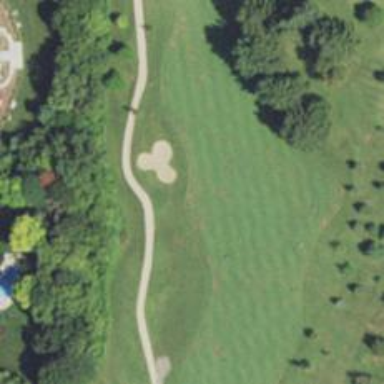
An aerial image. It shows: Footway that resembles golf path.